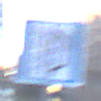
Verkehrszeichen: NothalteUndPannenbucht
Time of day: SunriseSunset
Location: Outdoor (Urban)
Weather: Clear
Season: NotSpecified
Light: Natural